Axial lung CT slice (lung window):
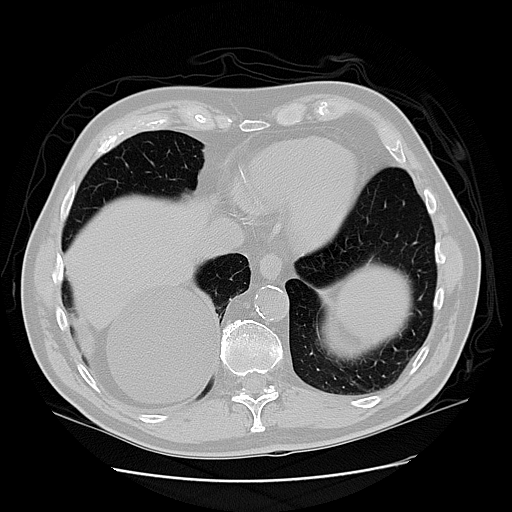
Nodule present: no